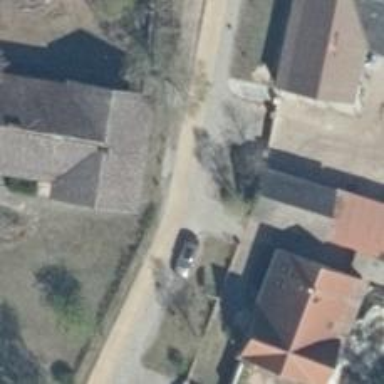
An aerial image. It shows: Residential road.